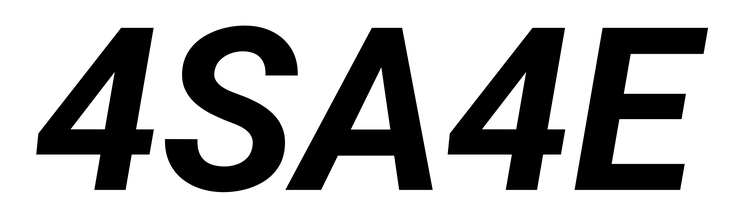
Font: Roboto-Italic_Bold_Italic